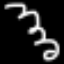
Label: squiggle